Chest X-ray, PA view. Patient: 61 years old, sex M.
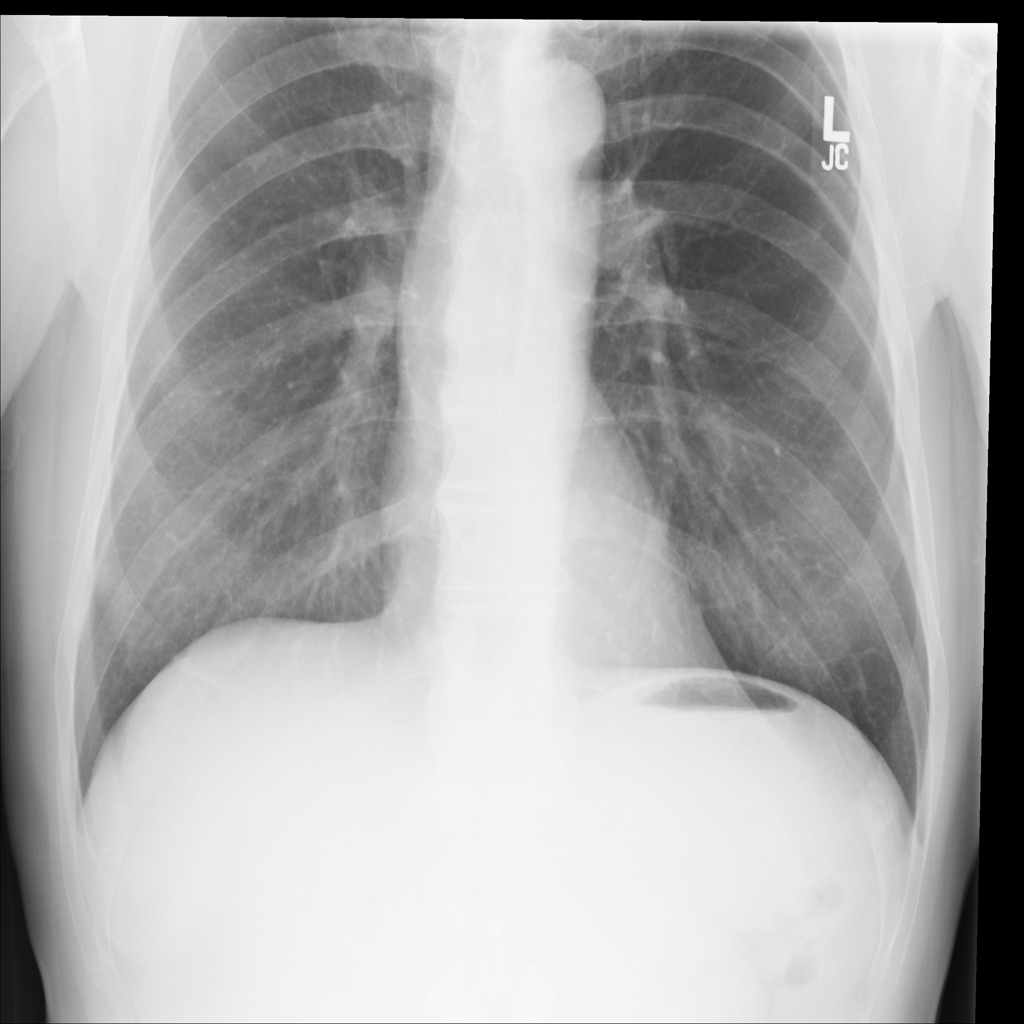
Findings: No Finding